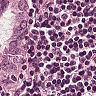
Metastatic tissue present: yes